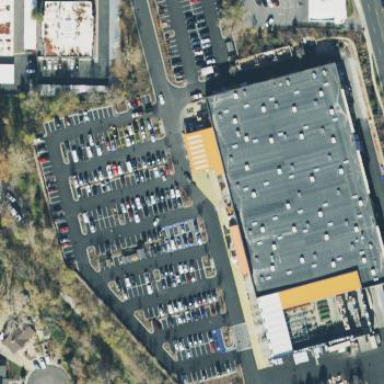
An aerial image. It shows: Retail area.